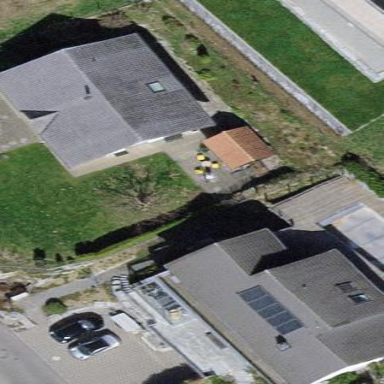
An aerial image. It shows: Detached building.